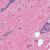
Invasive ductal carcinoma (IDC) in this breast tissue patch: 0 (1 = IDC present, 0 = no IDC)